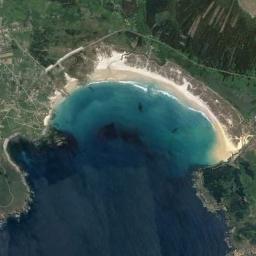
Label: beach